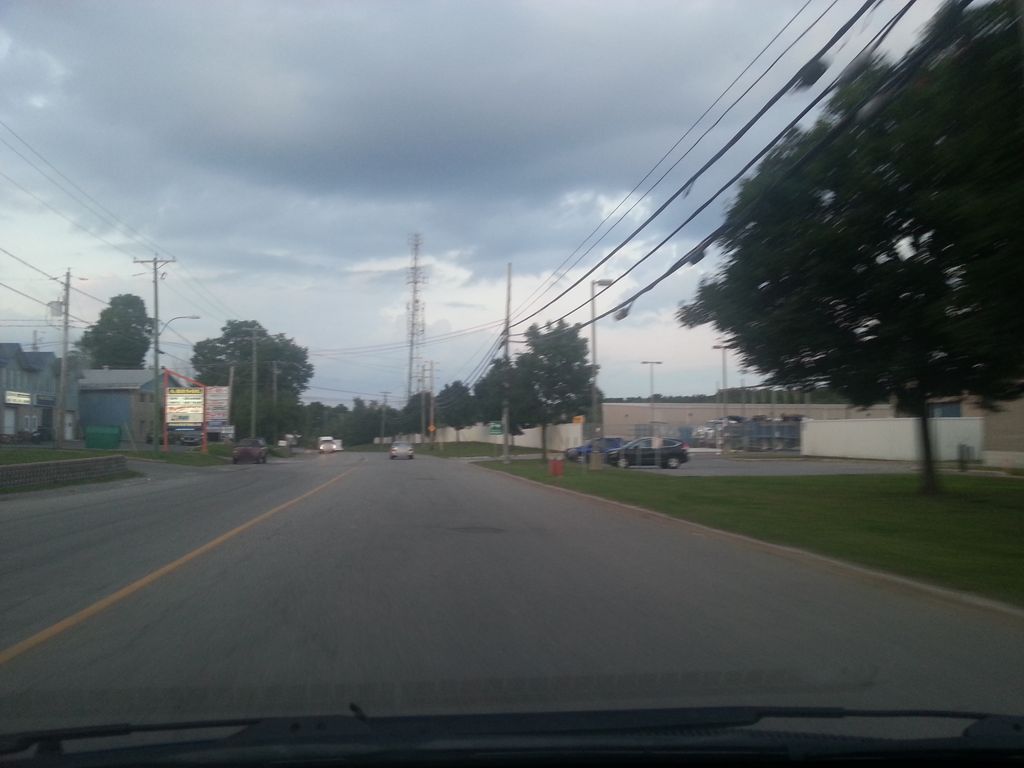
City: ottawa-gatineau